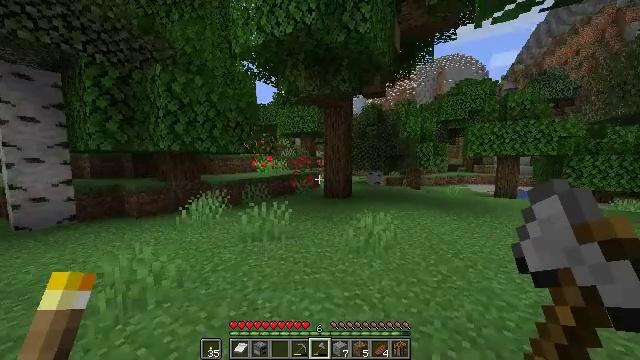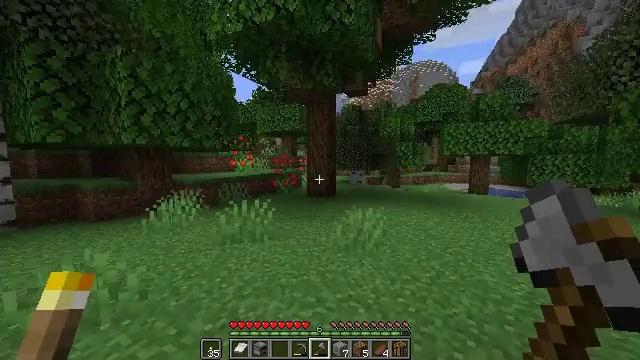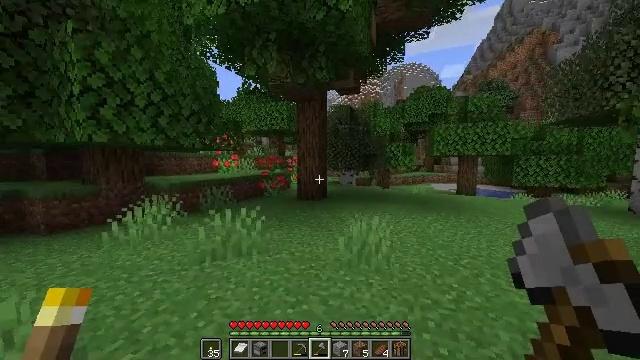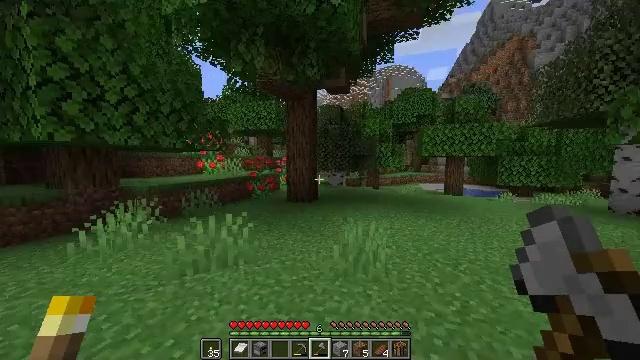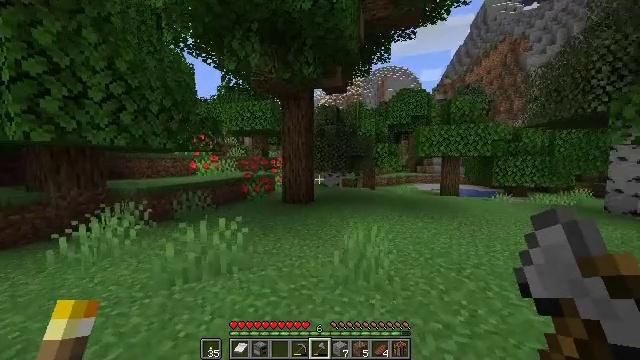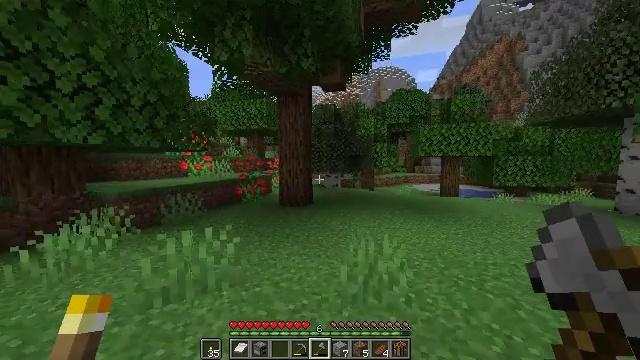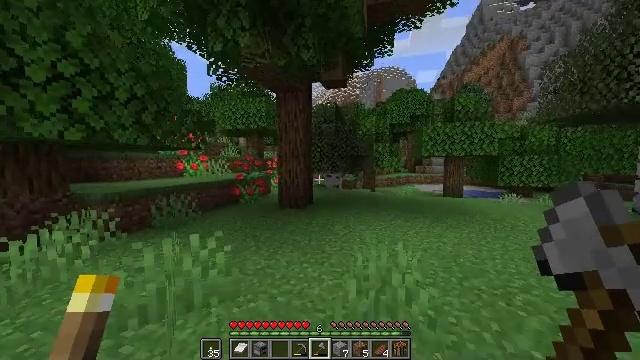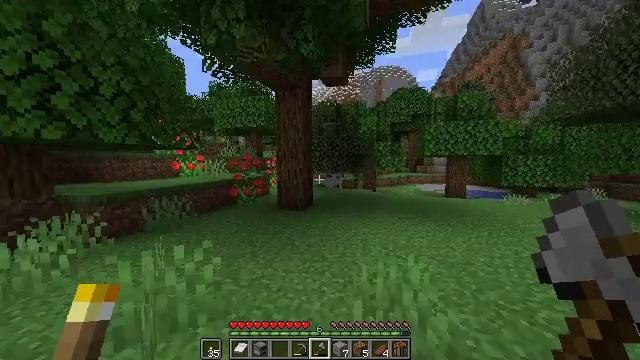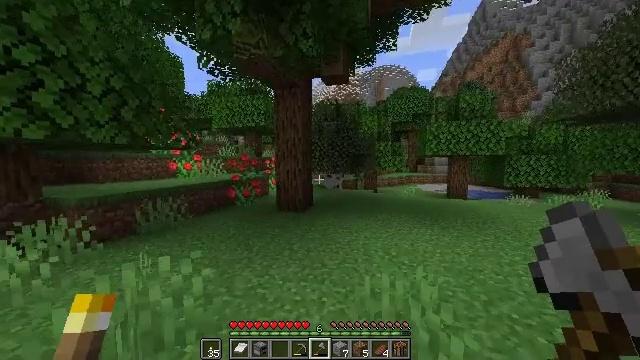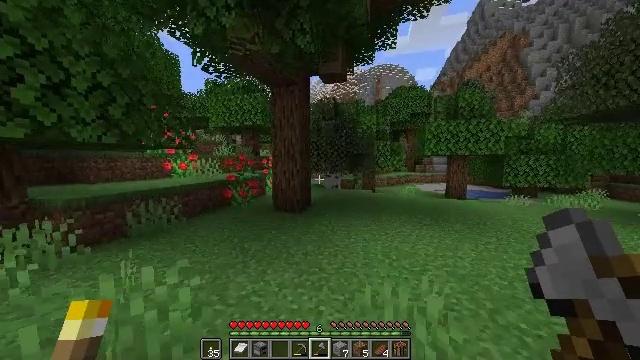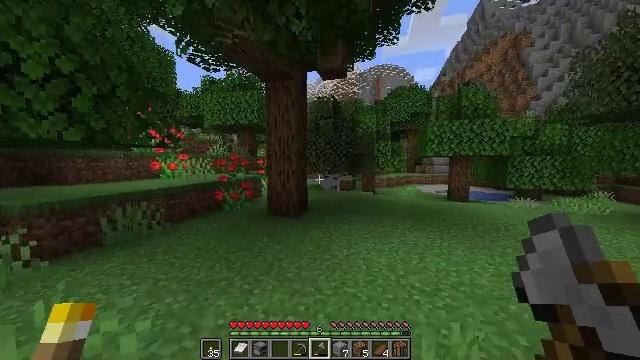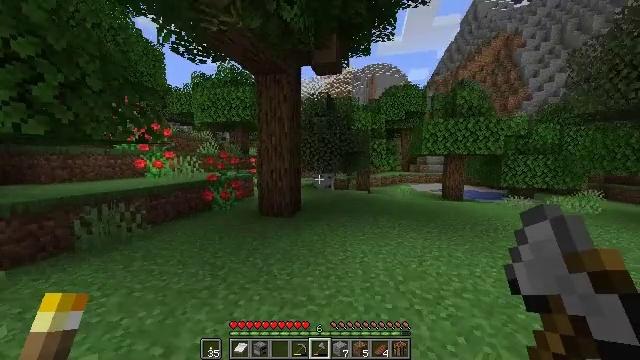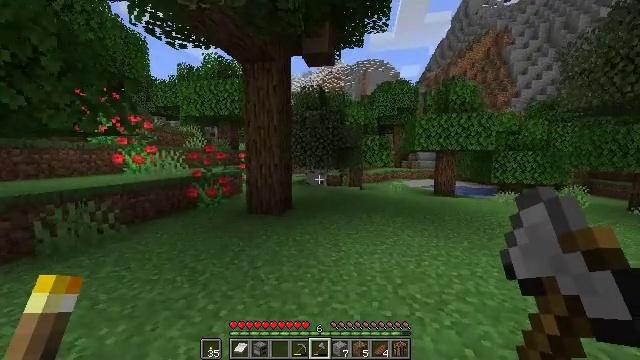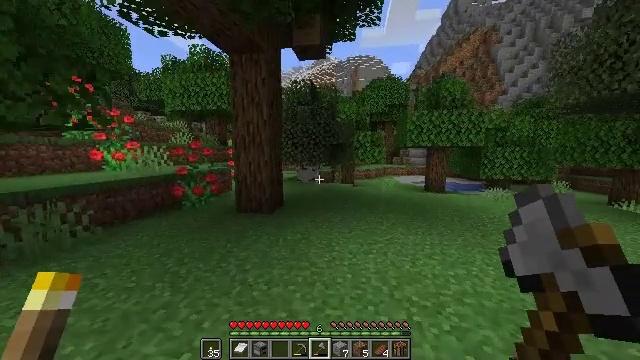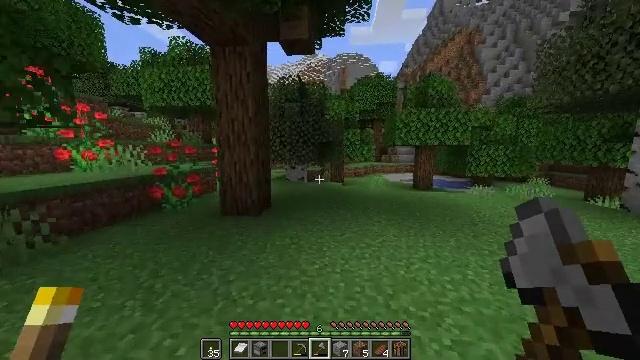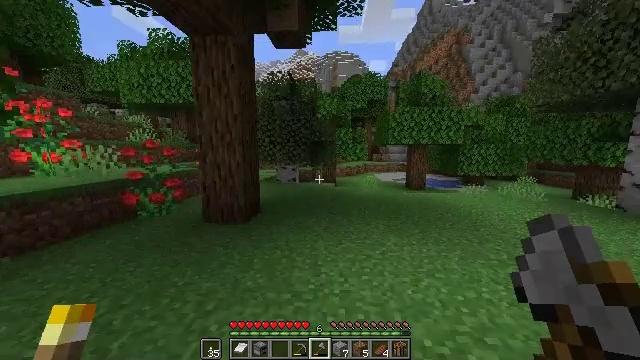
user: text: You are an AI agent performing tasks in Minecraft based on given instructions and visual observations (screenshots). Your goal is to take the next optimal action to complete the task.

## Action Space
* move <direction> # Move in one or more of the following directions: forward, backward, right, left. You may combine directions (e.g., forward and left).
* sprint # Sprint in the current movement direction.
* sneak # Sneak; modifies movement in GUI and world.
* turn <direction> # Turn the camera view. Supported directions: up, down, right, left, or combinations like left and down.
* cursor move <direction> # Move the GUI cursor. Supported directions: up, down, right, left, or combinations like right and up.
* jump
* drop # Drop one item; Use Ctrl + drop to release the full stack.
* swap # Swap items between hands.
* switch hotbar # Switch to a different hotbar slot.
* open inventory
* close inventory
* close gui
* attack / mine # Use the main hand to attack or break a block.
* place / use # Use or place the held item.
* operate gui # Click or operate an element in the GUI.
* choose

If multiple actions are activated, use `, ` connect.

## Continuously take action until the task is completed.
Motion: motion action
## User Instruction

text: Gather bee nest from a tree in the forest.
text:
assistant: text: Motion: move forward, sprint, turn right
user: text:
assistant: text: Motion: move forward, sprint, turn right
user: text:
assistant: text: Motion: move forward, sprint, turn right
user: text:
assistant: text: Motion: move forward, sprint, turn right
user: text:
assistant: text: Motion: move forward, sprint
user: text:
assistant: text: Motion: move forward, sprint
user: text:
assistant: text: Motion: move forward, sprint
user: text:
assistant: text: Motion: move forward, sprint
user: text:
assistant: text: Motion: move forward, sprint
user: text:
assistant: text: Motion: move forward, sprint
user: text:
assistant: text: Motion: move forward, sprint, turn right
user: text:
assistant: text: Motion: move forward, sprint, turn right and down
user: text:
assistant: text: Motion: move forward, sprint, turn right
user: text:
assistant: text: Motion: move forward, sprint, turn right
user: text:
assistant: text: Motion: move forward, sprint, turn right
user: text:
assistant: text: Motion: move forward, sprint, turn right
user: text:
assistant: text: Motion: move forward, sprint
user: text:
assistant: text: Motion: move forward, sprint, turn right
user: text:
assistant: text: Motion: move forward, sprint
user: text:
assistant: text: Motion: move forward, sprint
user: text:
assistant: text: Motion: move forward, sprint
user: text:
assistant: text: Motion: move forward, sprint
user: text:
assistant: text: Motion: move forward, sprint
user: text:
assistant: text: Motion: move forward, sprint
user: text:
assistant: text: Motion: move forward, sprint
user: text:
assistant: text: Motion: move forward, sprint, turn left
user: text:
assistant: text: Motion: move forward, sprint, turn left
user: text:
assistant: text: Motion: move forward, sprint, turn left
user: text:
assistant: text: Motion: move forward, sprint, turn left
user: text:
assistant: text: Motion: move forward, sprint, turn left